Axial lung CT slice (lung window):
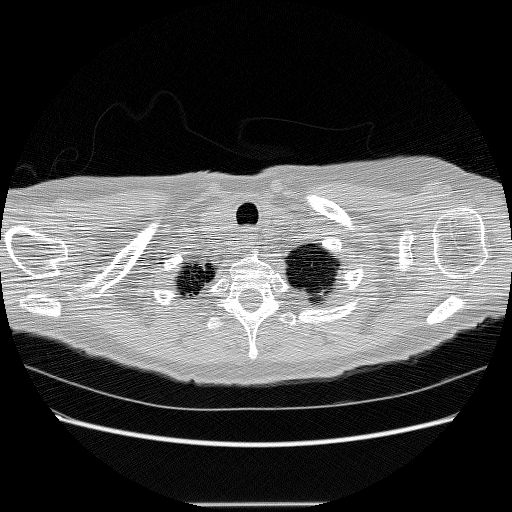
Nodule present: no